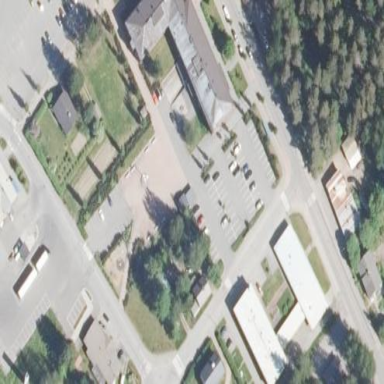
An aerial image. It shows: Town hall building.